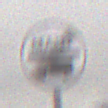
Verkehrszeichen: EndeMautpflicht
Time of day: Midday
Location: Outdoor (Nature)
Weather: Overcast
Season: Winter
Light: Natural